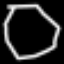
Label: octagon